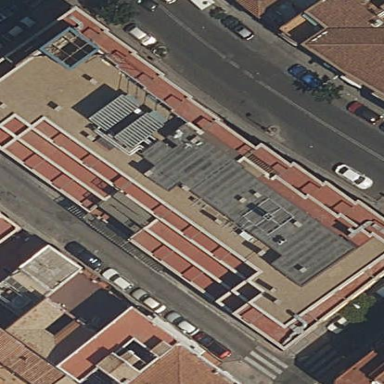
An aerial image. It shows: Hotel building.